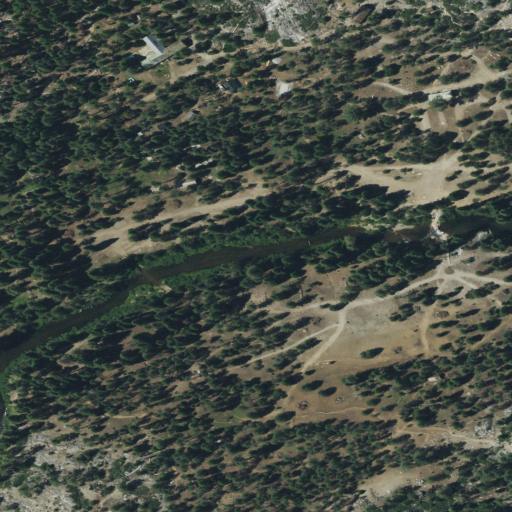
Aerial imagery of plain(s) in California named Hells Kitchen containing evergreen forest, shrub, and open development